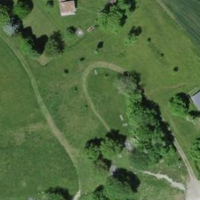
EUNIS habitat code: 25
Species observed at this site:
Coenonympha pamphilus
Medicago sativa
Symphoricarpos albus
Euphorbia cyparissias